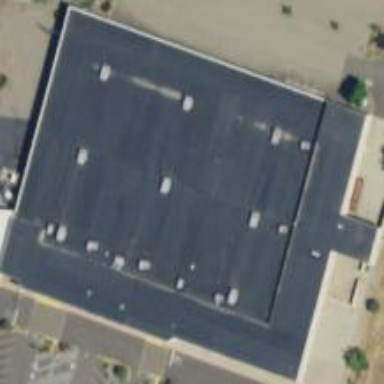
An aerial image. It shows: Retail building.